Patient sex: F
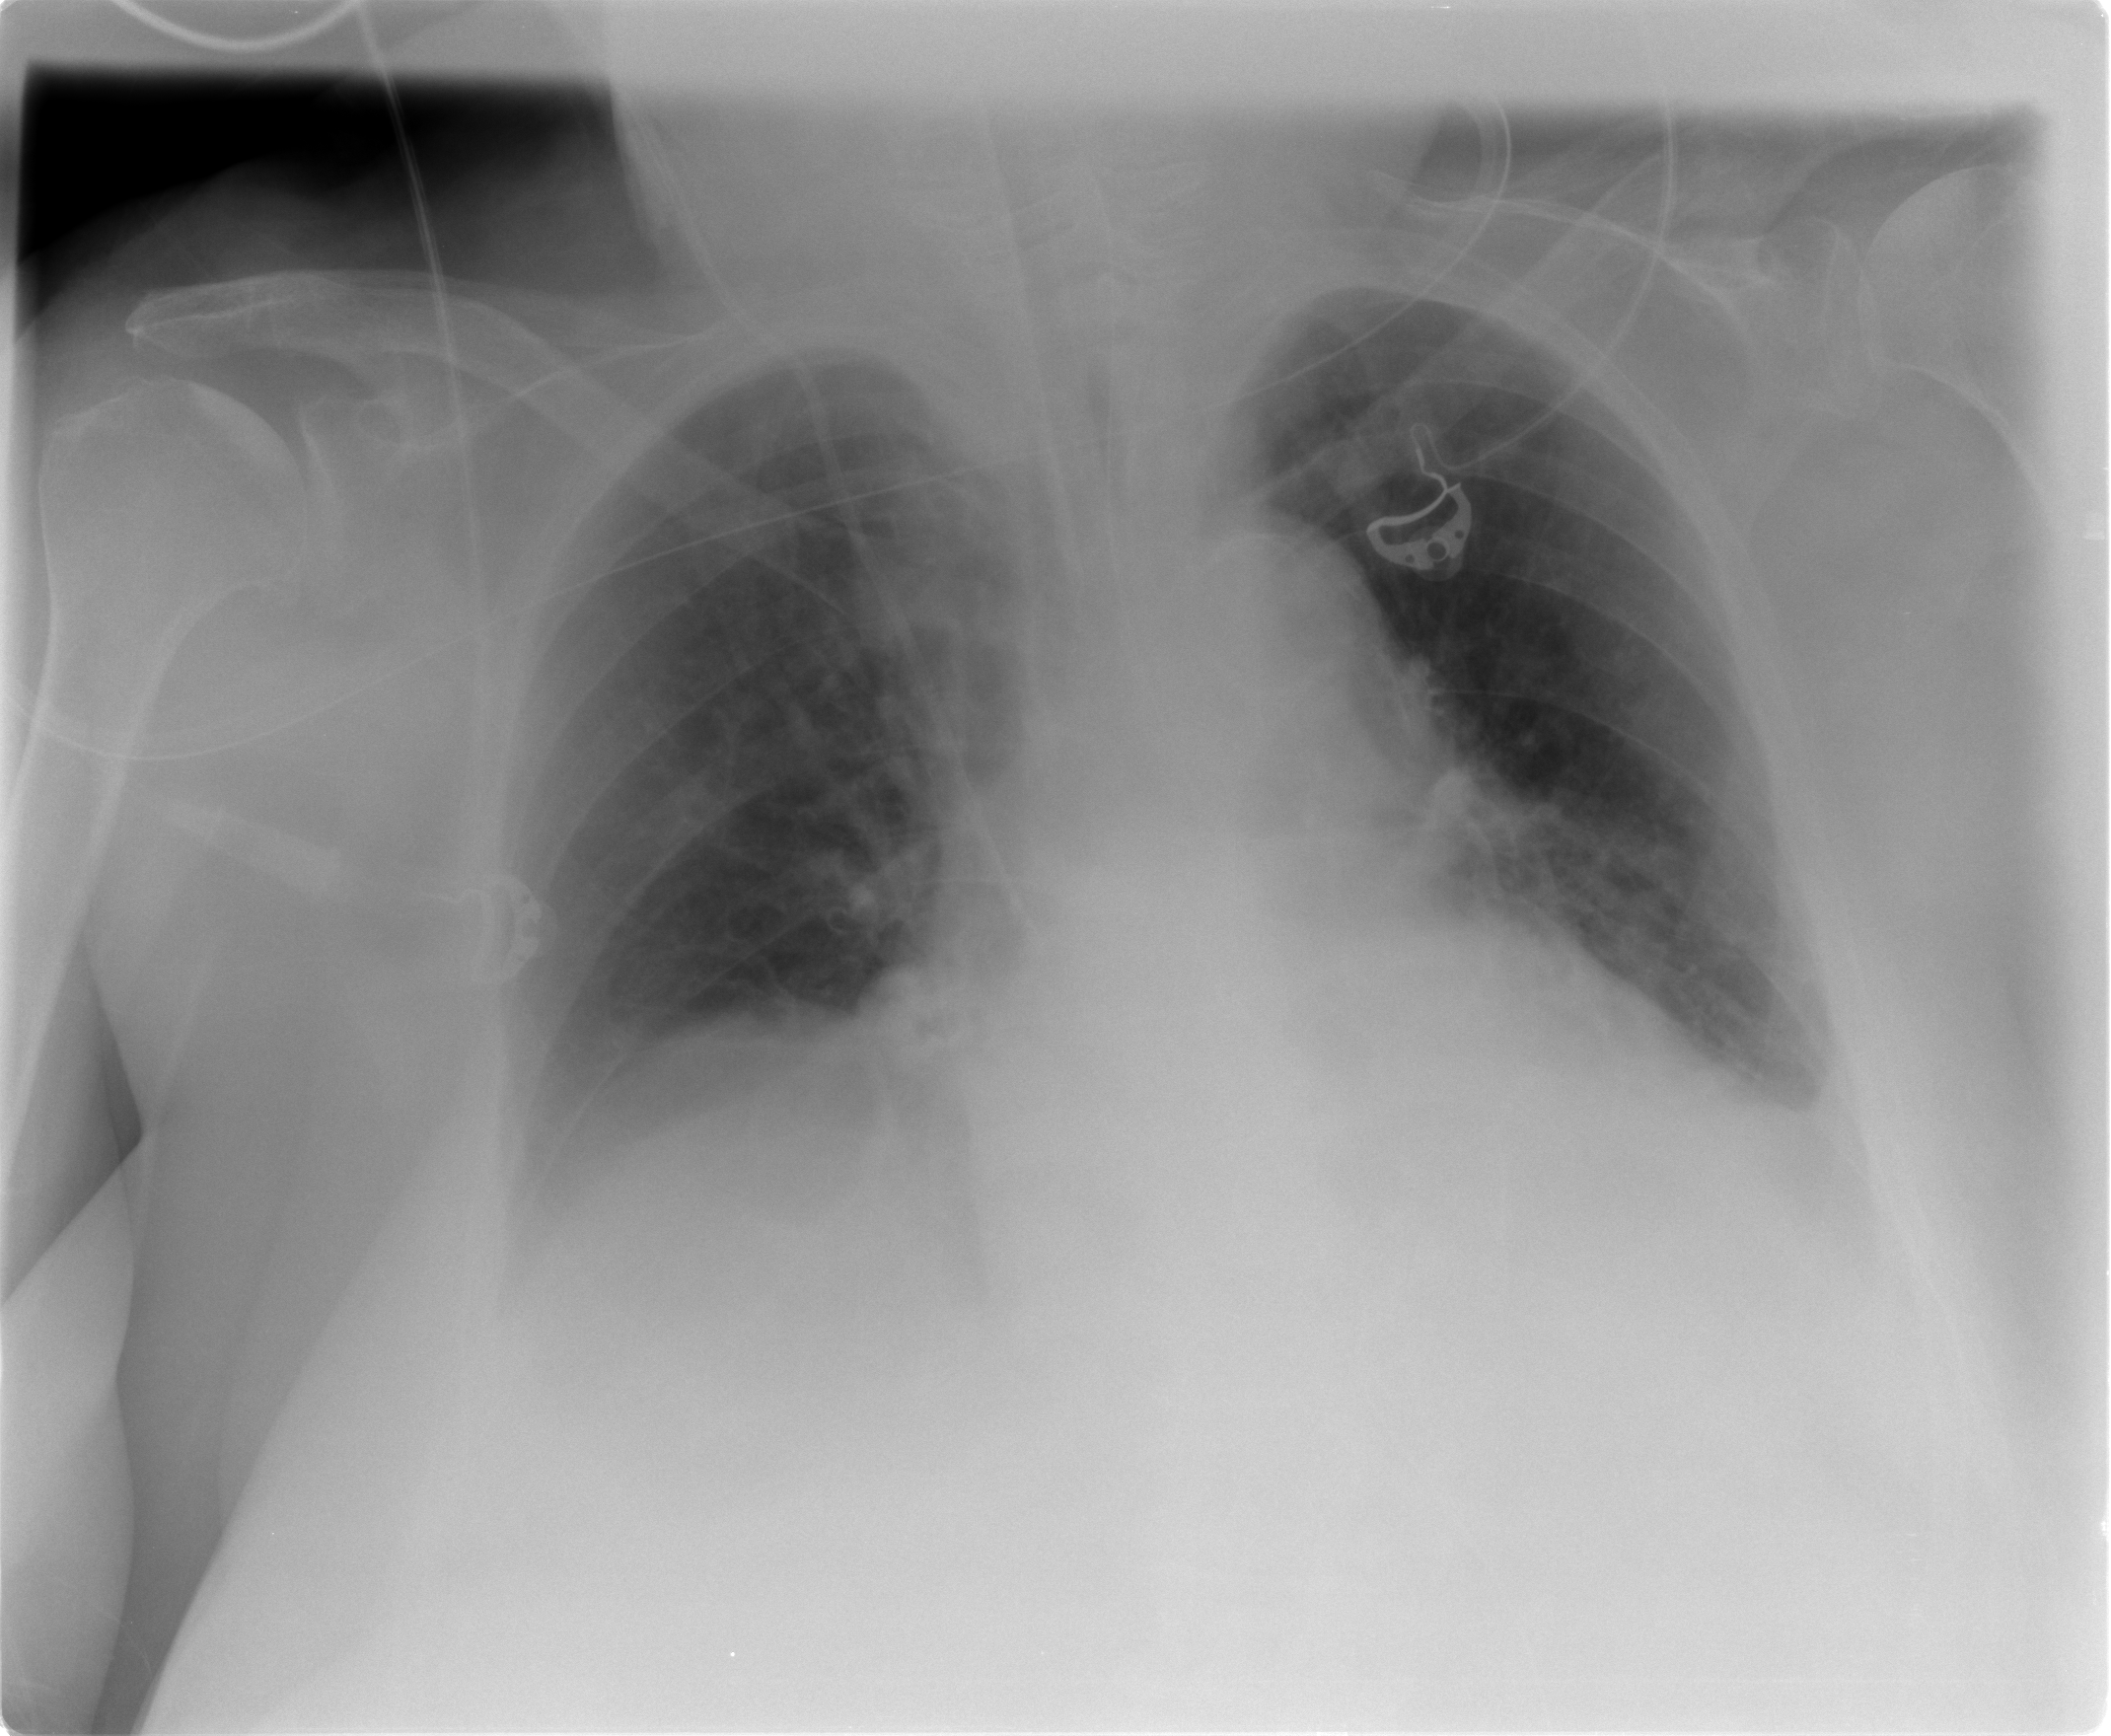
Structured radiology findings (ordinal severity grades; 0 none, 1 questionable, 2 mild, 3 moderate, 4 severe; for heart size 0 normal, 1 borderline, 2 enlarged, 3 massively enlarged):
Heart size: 2
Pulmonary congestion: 2
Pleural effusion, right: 2
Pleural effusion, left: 2
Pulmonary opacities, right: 1
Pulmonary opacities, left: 1
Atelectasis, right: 2
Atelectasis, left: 2